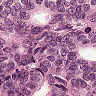
Metastatic tissue present: yes